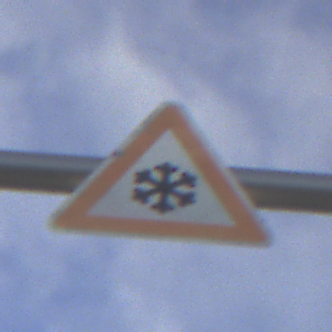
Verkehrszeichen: SchneeOderEisglaette
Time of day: SunriseSunset
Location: Outdoor (Nature)
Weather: PartlyCloudy
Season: NotSpecified
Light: Natural